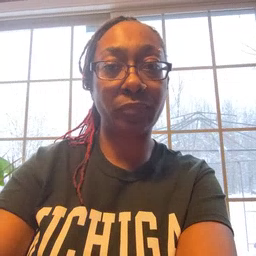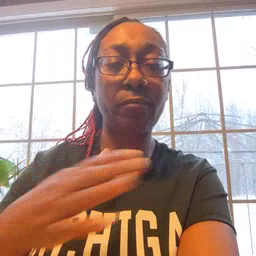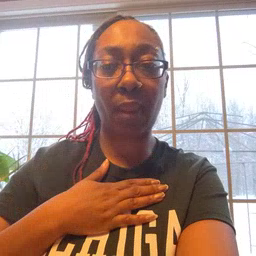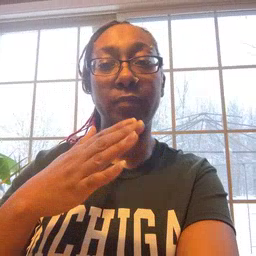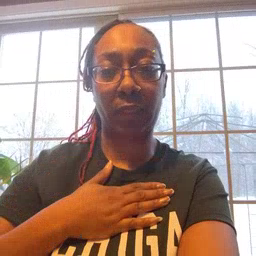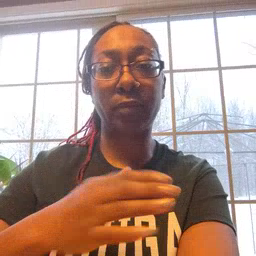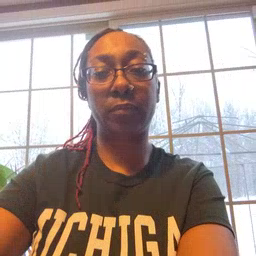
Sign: minemy